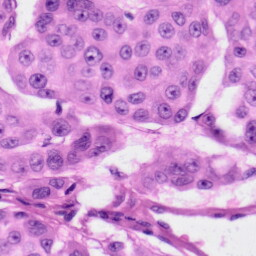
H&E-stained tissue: Skin